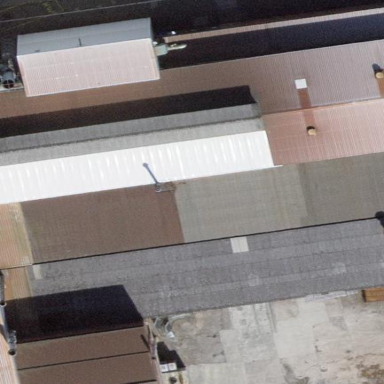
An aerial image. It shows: Industrial building.